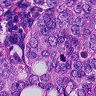
Metastatic tissue present: yes